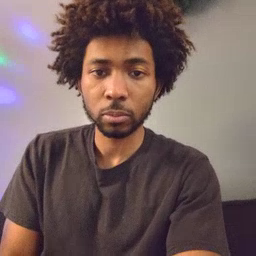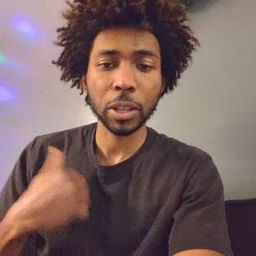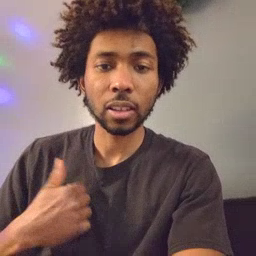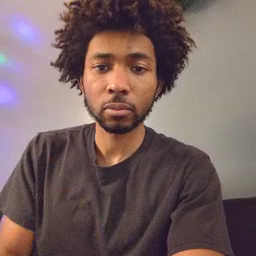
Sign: bath